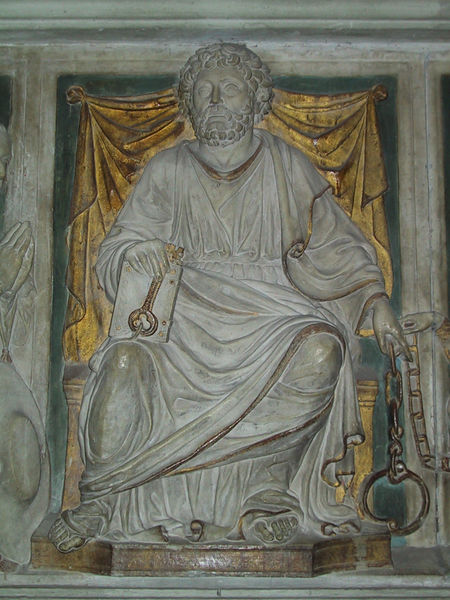
Titel: Epitaph für Nikolaus Cusanus
Künstler: Andrea Bregno
Standort: Rom, S. Pietro in Vincoli (EU - I - Latium)
Schlagwörter: fuß, mann, umhang, weiß, grün, grau, hintergrund, marmor, mund, nase, stuhl, säulen, tuch, bart, augen, falten, sockel, stein, hände, vorhang, gewand, gold, sitzend, lippen, locken, skulptur, statue, relief, füße, kette, thron, sandalen, ring, buch, römer, has, toga, heiliger, viereckig, schlüssel, petrus, weisheit, gemeisselt, schlüsseö, gold vorhang